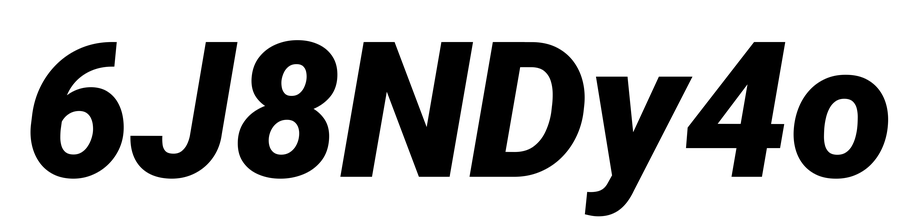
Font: Roboto-Italic_Black_Italic